Interaction volume radius: 5 \u00c5
Interaction volume height: 45 \u00c5
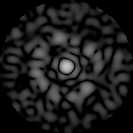
Disorder parameter: 0.8284